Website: macys
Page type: billing-address
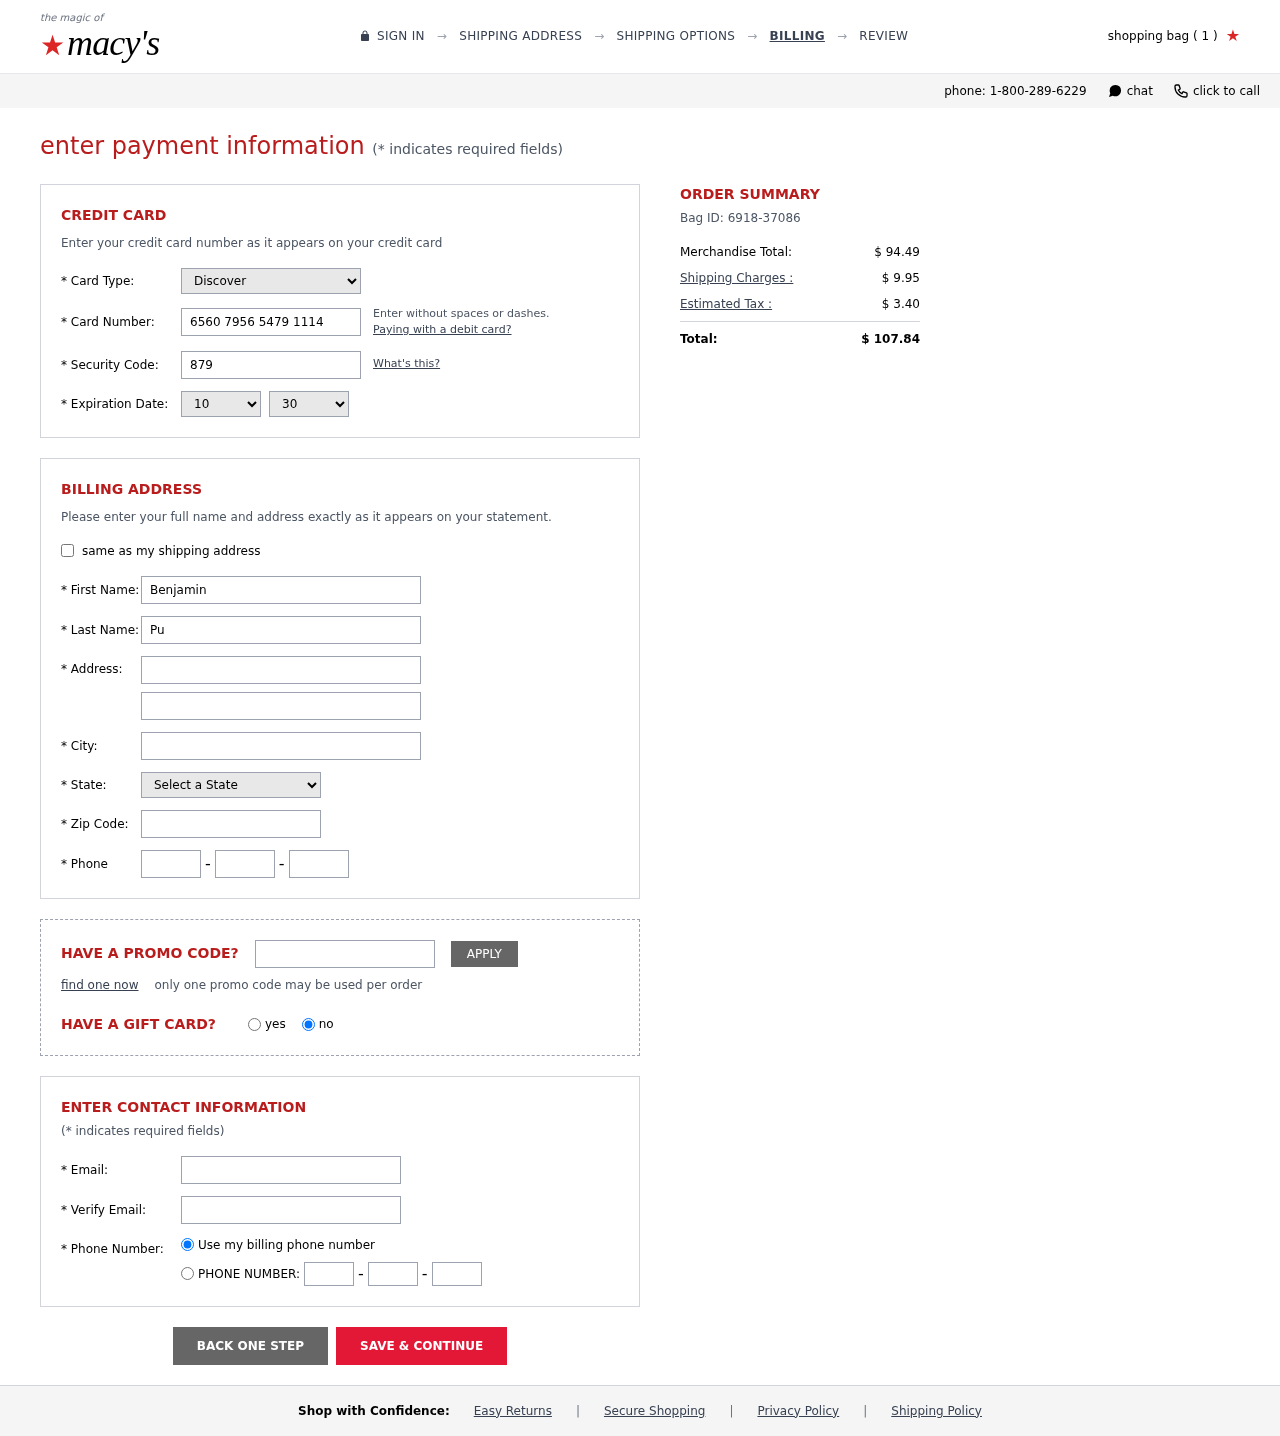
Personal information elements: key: PII_CARD_CVV
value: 879
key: PII_CARD_EXPIRY_MONTH
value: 10
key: PII_CARD_EXPIRY_YEAR
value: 30
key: PII_CARD_NUMBER
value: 6560 7956 5479 1114
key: PII_CARD_TYPE
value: Discover
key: PII_CITY
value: Ramosmouth
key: PII_EMAIL
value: bpugh@gmail.com
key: PII_FIRSTNAME
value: Benjamin
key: PII_LASTNAME
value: Pugh
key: PII_PHONE_AREA
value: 964
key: PII_PHONE_PREFIX
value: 415
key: PII_PHONE_SUFFIX
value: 8132
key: PII_POSTCODE
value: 23148
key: PII_STATE_ABBR
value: PR
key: PII_STREET
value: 7274 Clarke Stream Apt. 059
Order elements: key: ORDER_NUM_ITEMS
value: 1
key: ORDER_ID
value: Bag ID: 6918-37086
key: ORDER_SUBTOTAL
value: $ 94.49
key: ORDER_SHIPPING_COST
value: $ 9.95
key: ORDER_TAX
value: $ 3.40
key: ORDER_TOTAL
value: $ 107.84